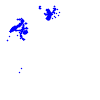
Particle: proton